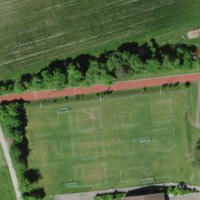
EUNIS habitat code: 55
Species observed at this site:
Trifolium repens